Question: Please see bellow image to get my question:

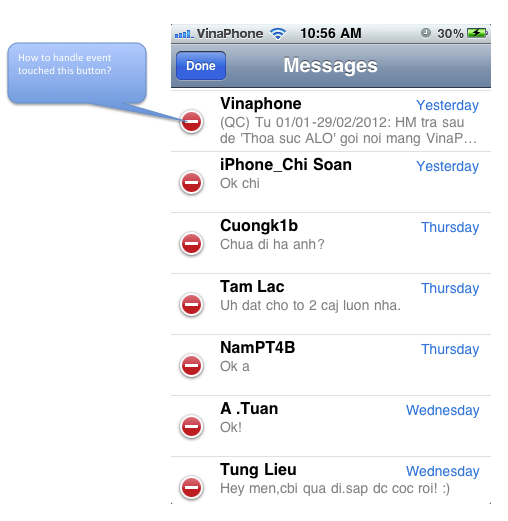
Answer: If you have your own UITableViewCell subclass then the following methods will be called:
- 'willTransitionToState:'- 'didTransitionToState:'
In both methods mask parameter will have 'UITableViewCellStateShowingEditControlMask' and 'UITableViewCellStateShowingDeleteConfirmationMask' flags set